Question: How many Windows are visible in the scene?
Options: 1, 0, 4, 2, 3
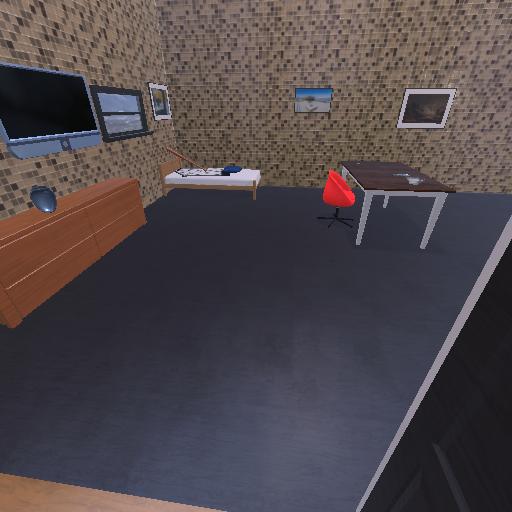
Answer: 1